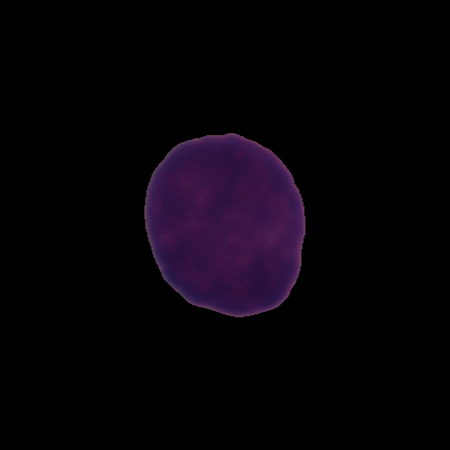
Label: healthy